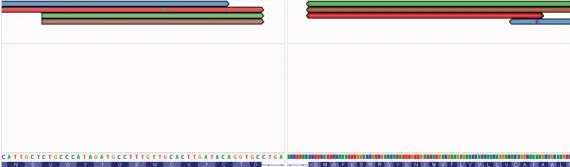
Integrative Genome Viewer (IGV) snapshot of NTRK3-AJUBA fusion.
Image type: chart (chart)